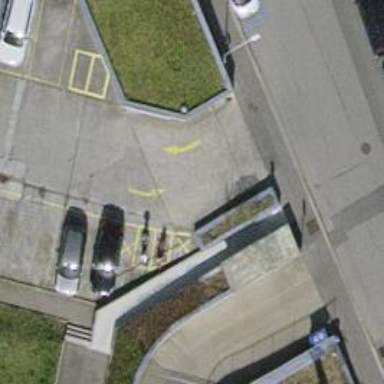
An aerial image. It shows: Asphalt parking aisle road.